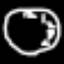
Label: clock